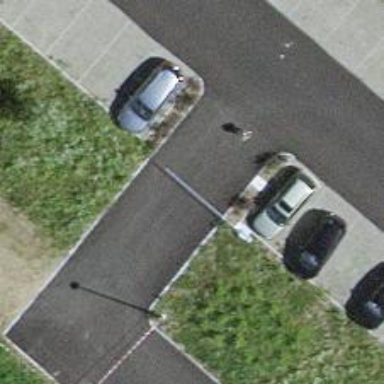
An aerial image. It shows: Lift gate barrier.